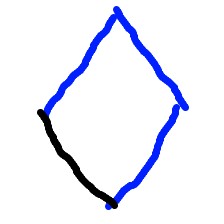
Shape: rhombus